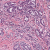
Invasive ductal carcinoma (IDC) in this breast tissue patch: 1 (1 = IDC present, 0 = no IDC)